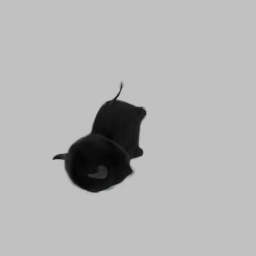
Label: animals